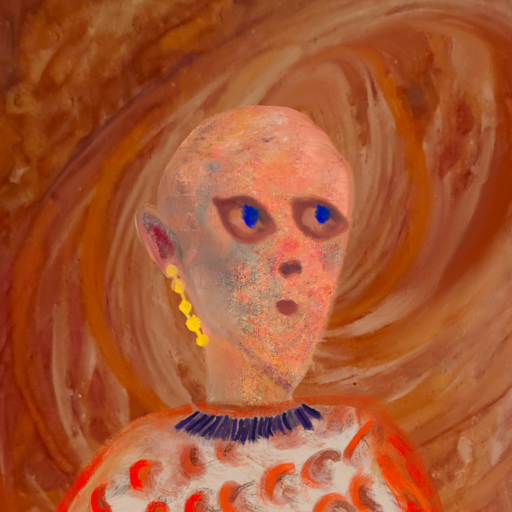
Background: Pious_Lady, Head And Neck Side: Irani, Face Side: Mother_And_Son_Mother, Bust: Rupkatha, Hair Side: Blank, Head Accessory: Blank, Second Necklace: Blank, Necklace: HillGirl, Baby: Blank